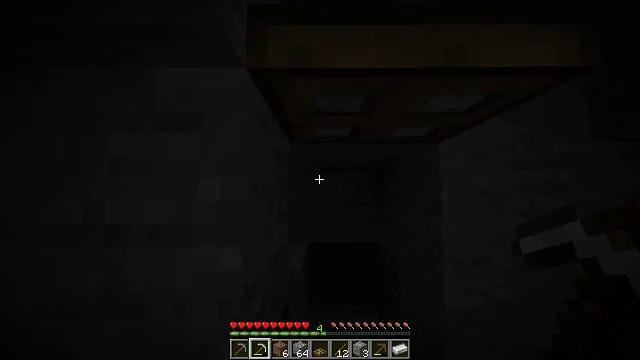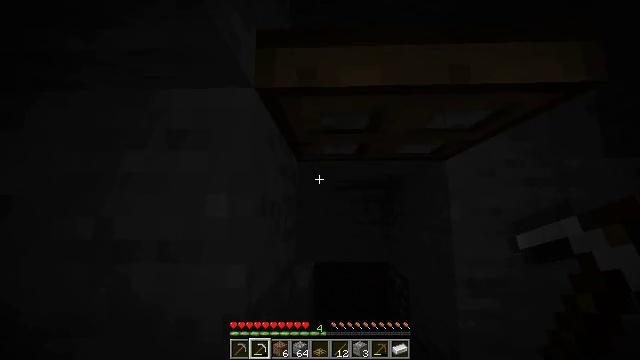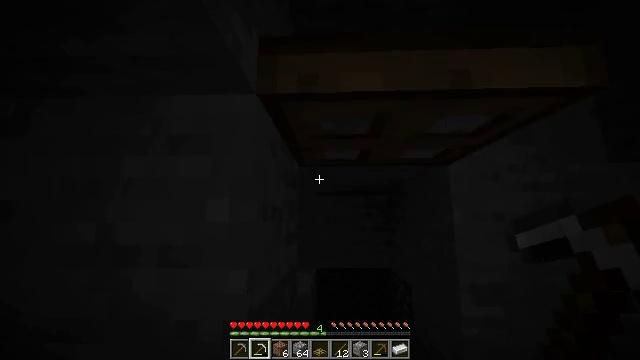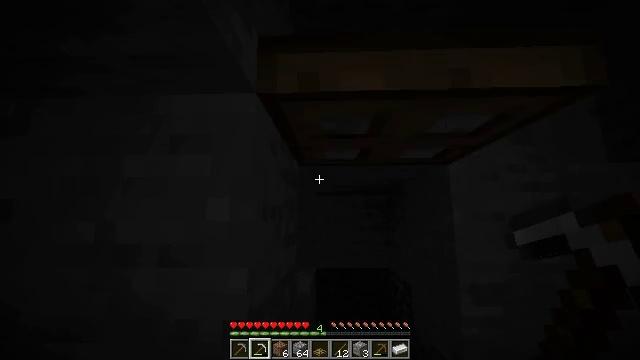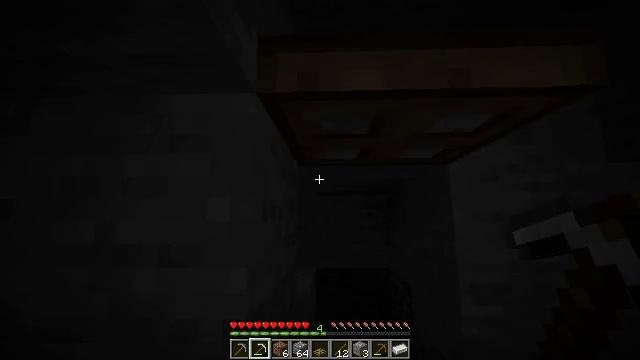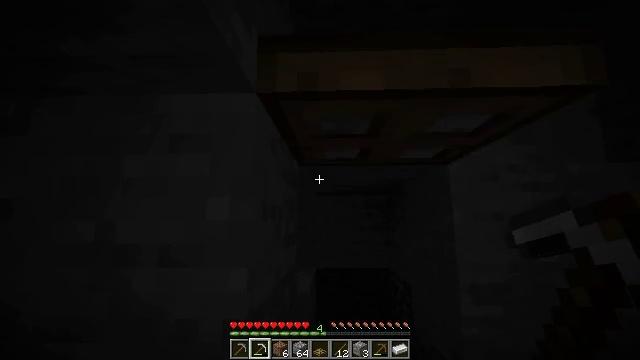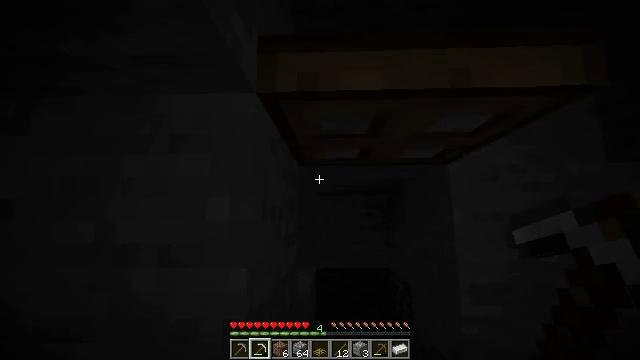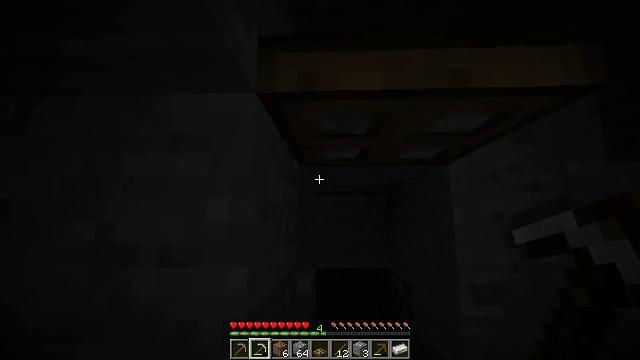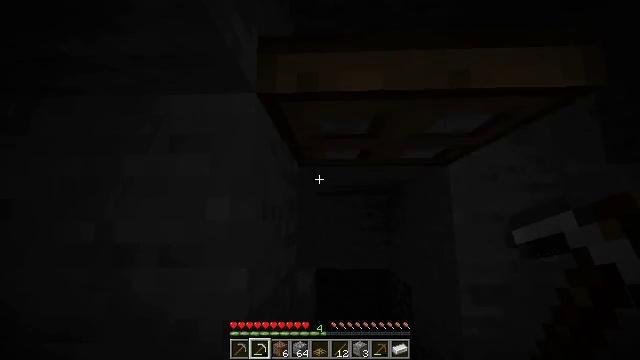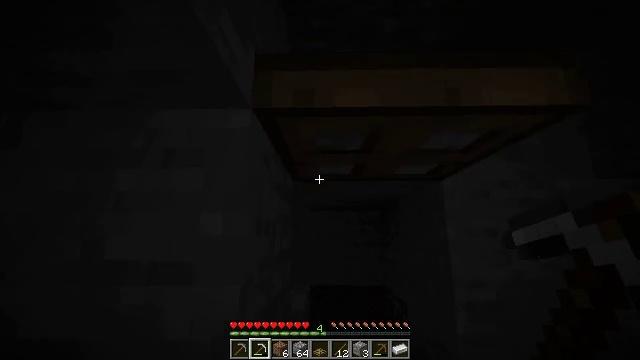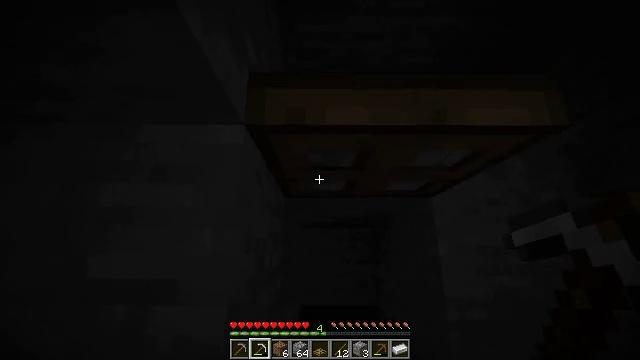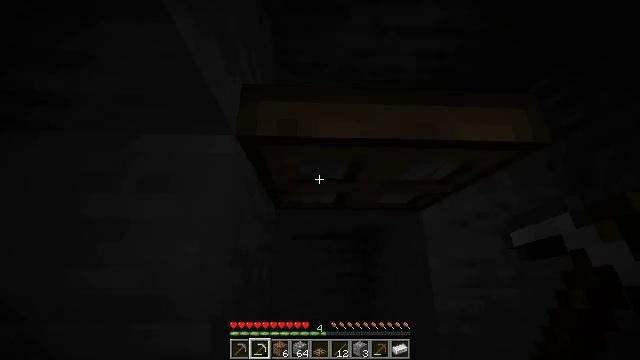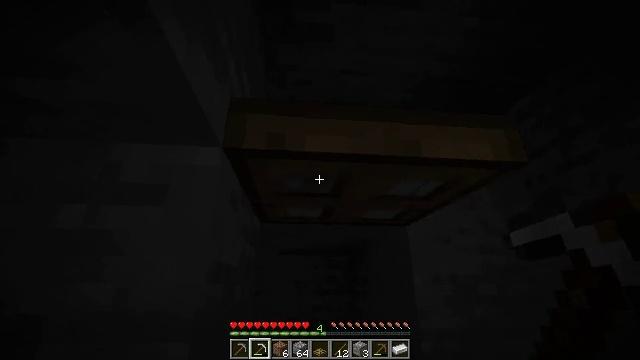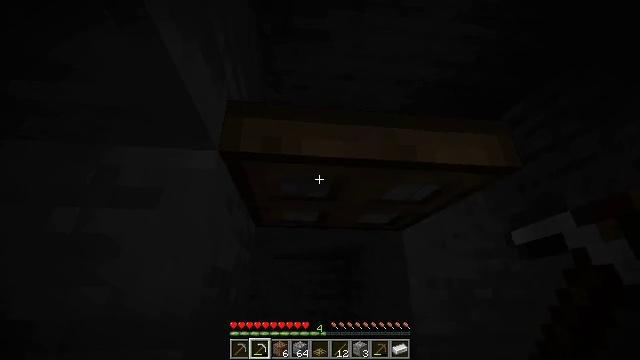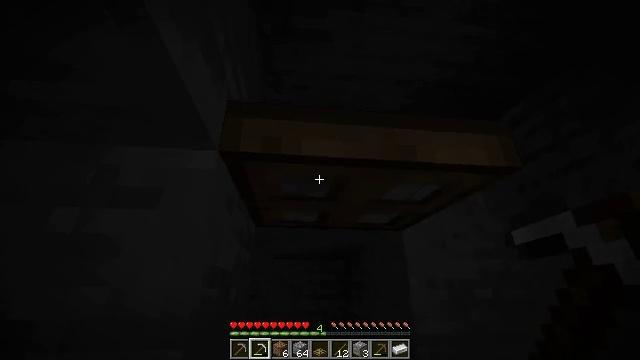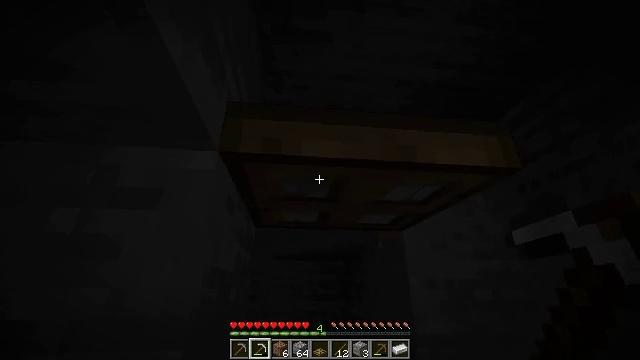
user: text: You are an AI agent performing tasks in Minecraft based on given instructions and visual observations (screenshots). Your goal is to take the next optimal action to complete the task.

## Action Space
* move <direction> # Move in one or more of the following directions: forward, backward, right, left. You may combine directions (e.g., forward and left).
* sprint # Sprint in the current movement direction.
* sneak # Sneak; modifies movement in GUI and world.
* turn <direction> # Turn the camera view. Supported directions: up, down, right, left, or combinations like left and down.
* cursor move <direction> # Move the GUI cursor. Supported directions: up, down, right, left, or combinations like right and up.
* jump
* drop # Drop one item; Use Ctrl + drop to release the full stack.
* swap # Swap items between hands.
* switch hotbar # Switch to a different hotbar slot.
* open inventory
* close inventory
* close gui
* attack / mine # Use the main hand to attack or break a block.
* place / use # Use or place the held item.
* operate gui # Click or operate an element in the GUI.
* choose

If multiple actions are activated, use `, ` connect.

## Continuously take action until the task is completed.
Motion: motion action
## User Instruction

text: Get the oak trapdoor back into your inventory.
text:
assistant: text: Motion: turn left and up
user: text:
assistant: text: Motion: turn up
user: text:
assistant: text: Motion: no_op
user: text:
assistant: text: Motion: no_op
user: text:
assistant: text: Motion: no_op
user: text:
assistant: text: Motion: no_op
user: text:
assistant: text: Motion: no_op
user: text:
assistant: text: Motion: no_op
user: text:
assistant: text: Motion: turn right and up
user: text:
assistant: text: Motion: turn right and up
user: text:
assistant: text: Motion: turn right and up
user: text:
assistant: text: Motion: turn right and up
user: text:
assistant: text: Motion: no_op
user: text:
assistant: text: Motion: no_op
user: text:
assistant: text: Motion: attack / mine
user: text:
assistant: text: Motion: attack / mine
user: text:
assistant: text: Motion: attack / mine
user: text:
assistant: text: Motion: attack / mine
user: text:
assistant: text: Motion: attack / mine
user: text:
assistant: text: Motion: attack / mine
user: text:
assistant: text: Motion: attack / mine
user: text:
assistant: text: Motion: attack / mine
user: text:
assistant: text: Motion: attack / mine
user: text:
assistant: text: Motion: attack / mine
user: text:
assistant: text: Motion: attack / mine
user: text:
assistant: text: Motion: attack / mine
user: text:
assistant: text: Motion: attack / mine
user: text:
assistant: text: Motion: attack / mine
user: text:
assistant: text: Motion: attack / mine
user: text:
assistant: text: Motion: attack / mine